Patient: sex M, age 37
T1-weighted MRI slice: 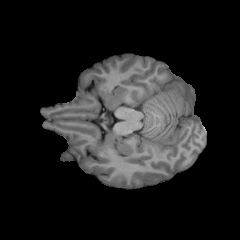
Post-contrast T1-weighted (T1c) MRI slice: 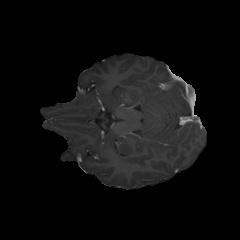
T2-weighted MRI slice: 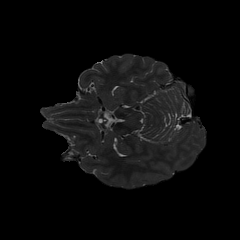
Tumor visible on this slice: no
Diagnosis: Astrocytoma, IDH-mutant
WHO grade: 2